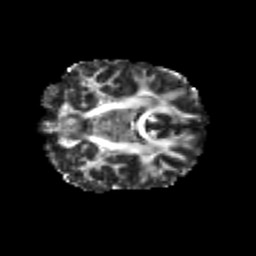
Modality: FA
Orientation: coronal
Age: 27
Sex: female
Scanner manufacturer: siemens
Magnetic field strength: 3 T
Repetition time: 3.5 s
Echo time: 0.113 s